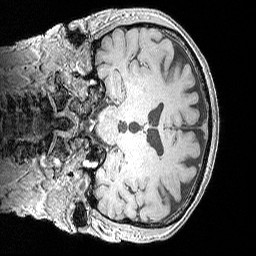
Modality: MP2RAGE
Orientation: coronal
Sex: male
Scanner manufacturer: siemens
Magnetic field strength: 3 T
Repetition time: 5 s
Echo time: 0.00292 s